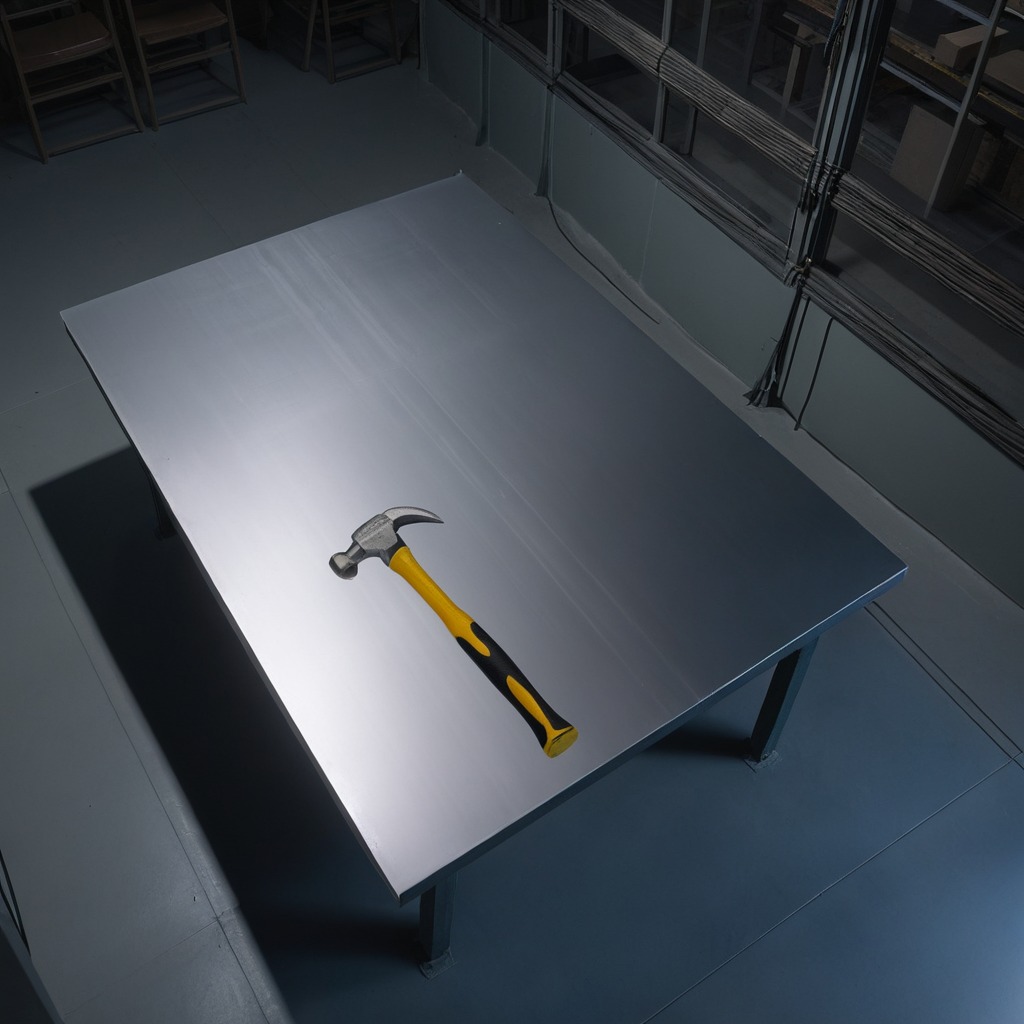
A hammer is lying on the tabletop.